Question: Game Rule: Clicking a light toggles itself and its adjacent (up, down, left, right) lights. What is the minimum number of clicks required to turn off all the lights?
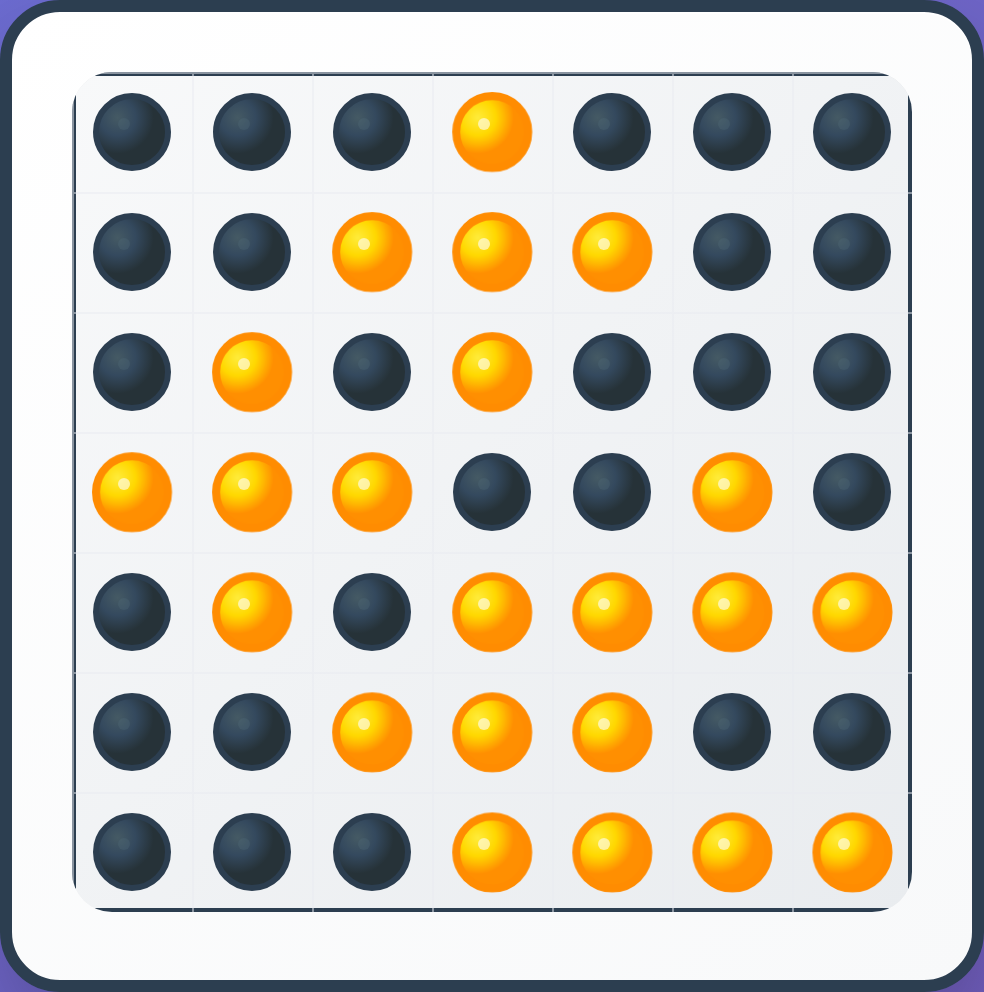
Answer: 5